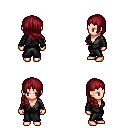
a pixel art fantasy rpg character, female body template, human, light skin, gray robe, metal pants, brunette right-swept hairstyle, four views (front, back, left, right), 2x2 character sprite sheet, small pixel art, hard edges, no anti-aliasing